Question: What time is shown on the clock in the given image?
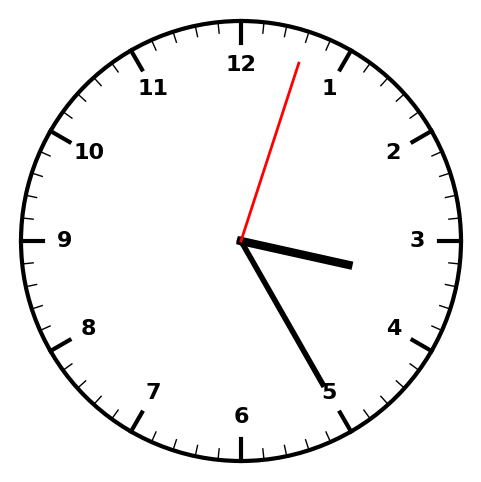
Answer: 03:25:03